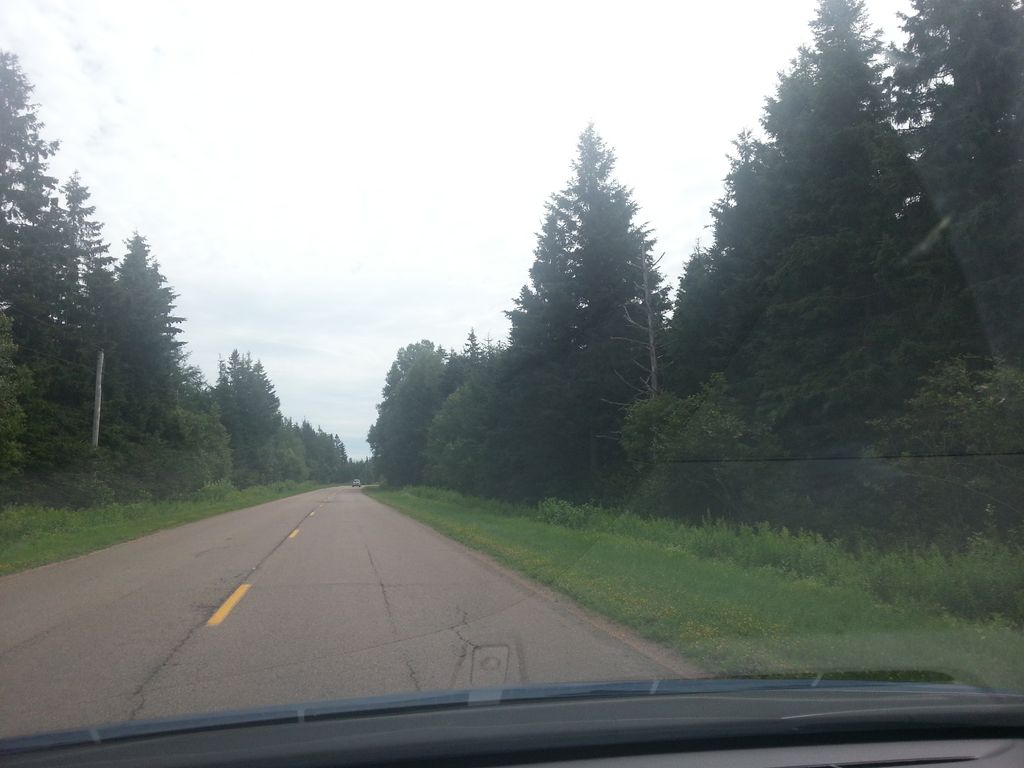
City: charlottetown